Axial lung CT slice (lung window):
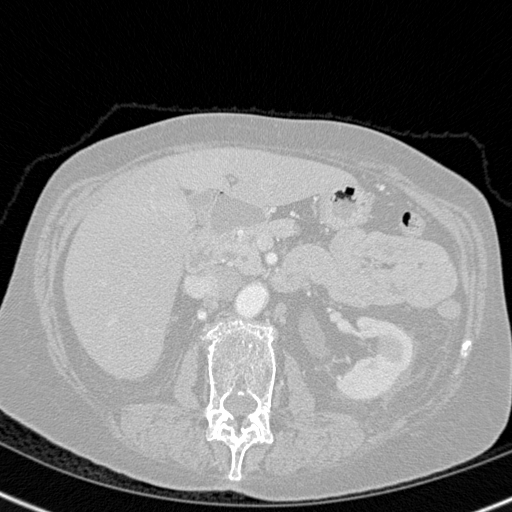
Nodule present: no